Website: home-depot
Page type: account-selection
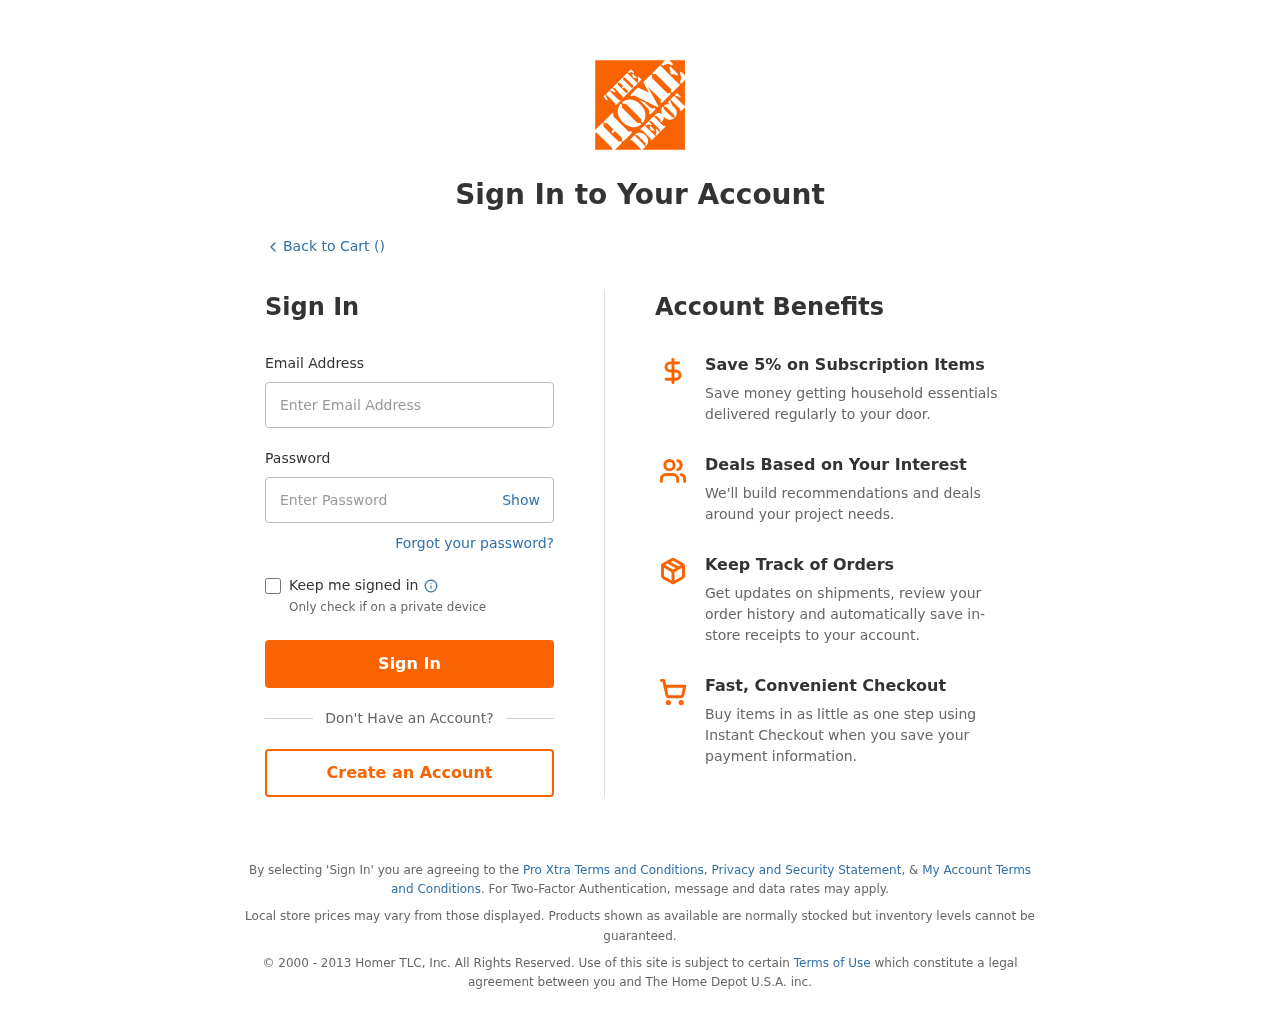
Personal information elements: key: PII_LOGIN_USERNAME
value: henry_ball